Interaction volume radius: 10 \u00c5
Interaction volume height: 40 \u00c5
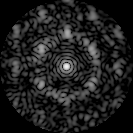
Disorder parameter: 0.6249